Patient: sex M, age 63
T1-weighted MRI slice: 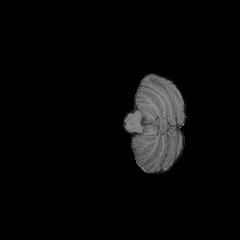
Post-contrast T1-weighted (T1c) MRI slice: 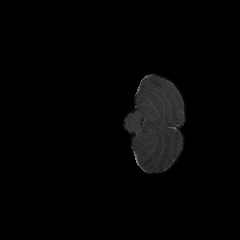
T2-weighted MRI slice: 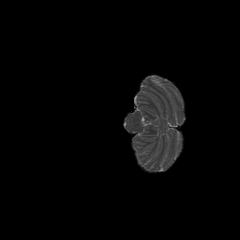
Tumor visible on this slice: no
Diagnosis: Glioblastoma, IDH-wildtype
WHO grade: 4